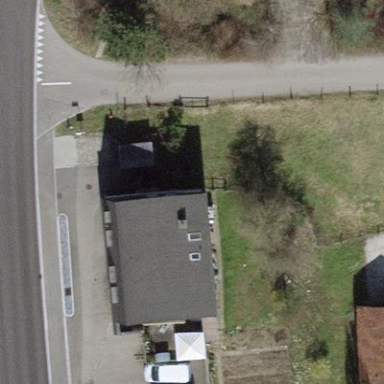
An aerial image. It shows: House with saltbox-shaped roof.